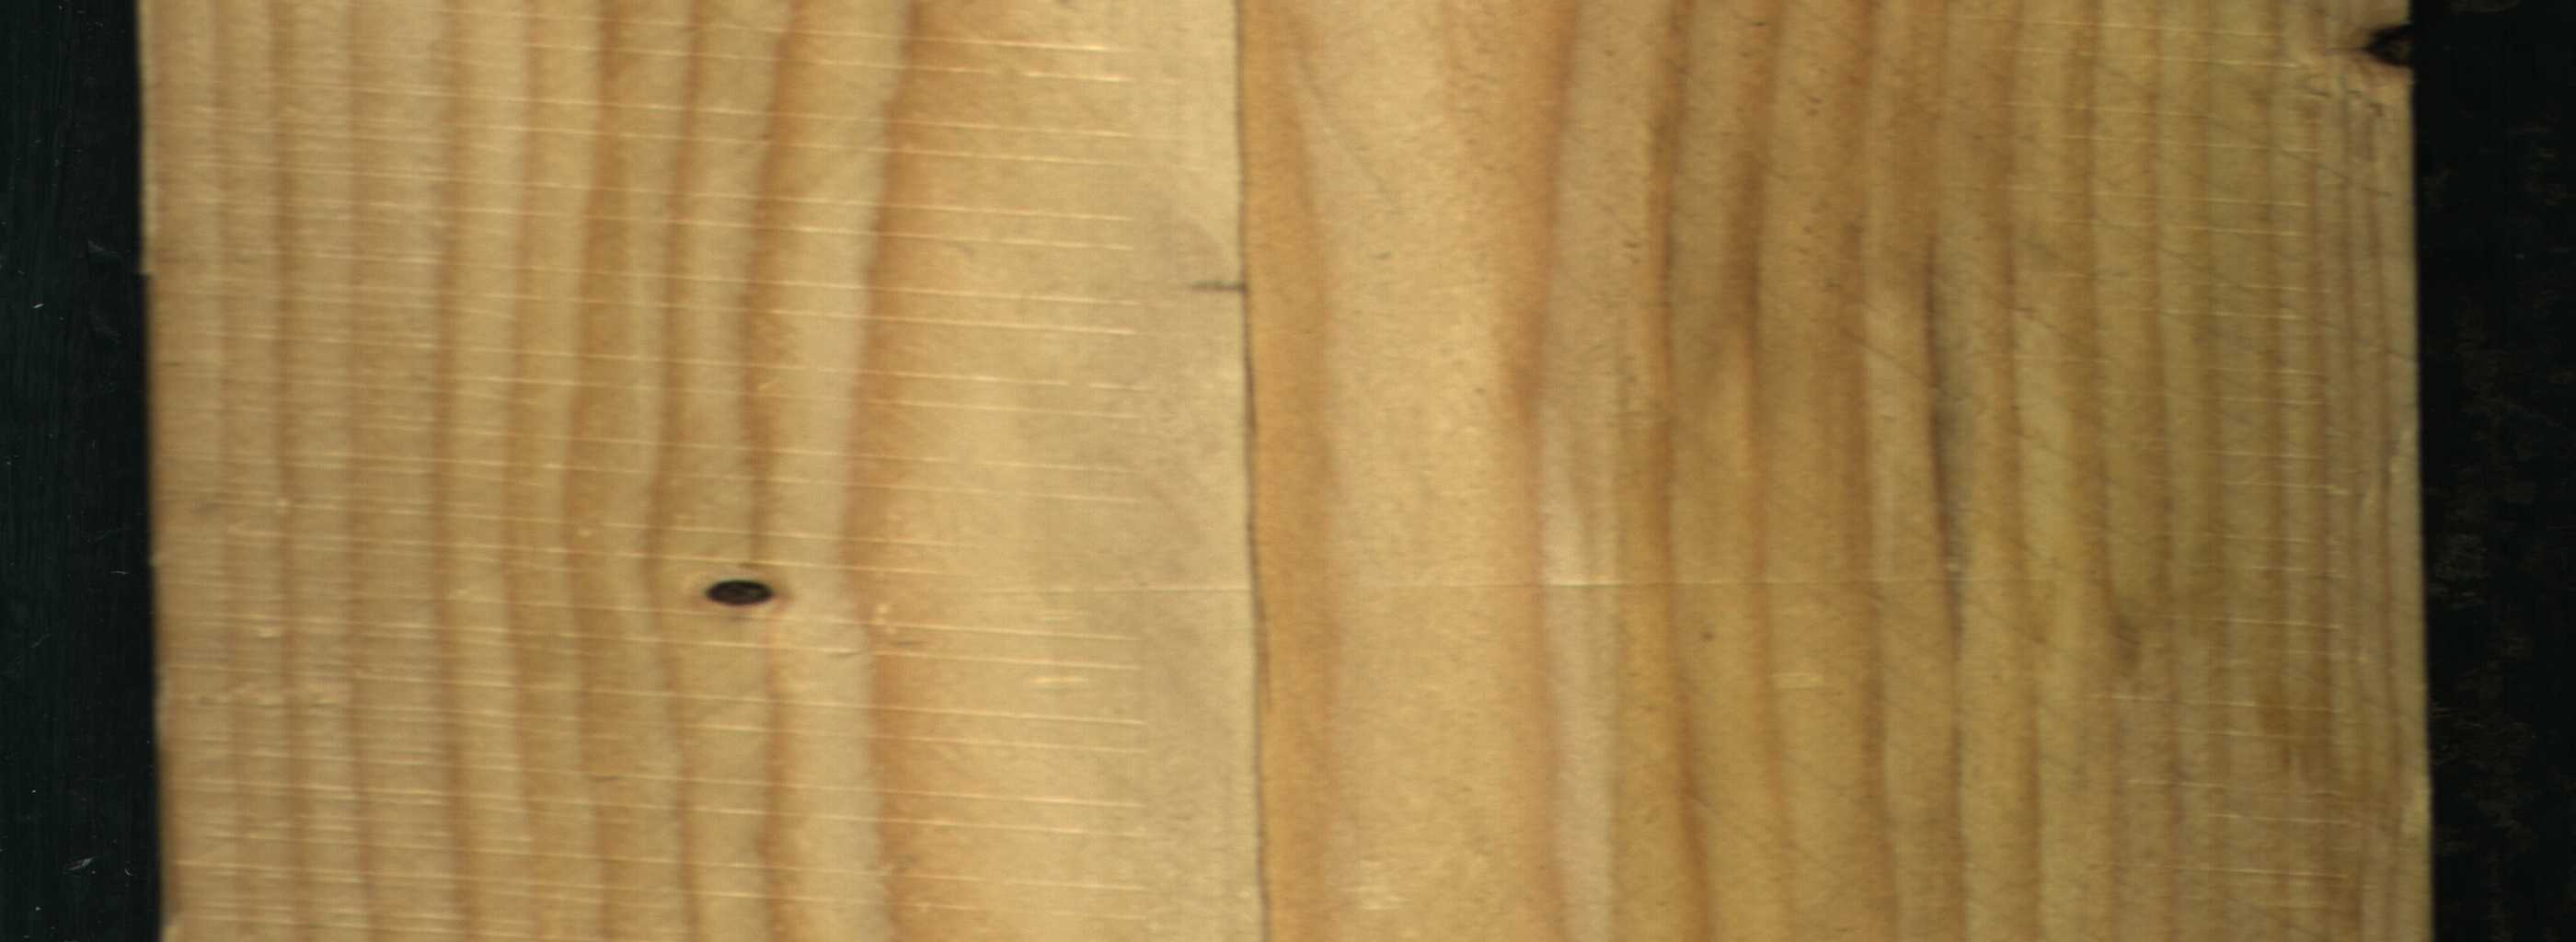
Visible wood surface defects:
Crack
Dead_Knot
Dead_Knot